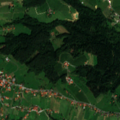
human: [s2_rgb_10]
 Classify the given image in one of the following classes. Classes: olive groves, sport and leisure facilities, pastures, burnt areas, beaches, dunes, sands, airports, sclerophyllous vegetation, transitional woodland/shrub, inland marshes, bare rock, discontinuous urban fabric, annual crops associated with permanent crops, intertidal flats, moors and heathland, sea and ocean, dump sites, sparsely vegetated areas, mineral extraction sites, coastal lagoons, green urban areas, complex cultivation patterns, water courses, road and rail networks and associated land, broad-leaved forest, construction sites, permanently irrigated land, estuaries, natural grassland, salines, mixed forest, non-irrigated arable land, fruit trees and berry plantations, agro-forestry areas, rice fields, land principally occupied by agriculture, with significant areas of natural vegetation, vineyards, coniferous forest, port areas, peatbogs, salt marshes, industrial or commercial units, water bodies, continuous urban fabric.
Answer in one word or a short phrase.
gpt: discontinuous urban fabric, pastures, complex cultivation patterns, mixed forest